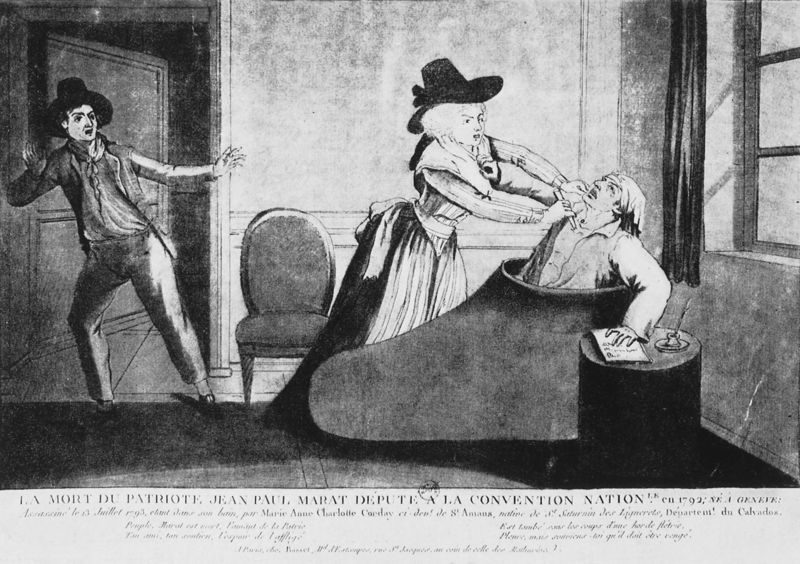
Titel: Der Tod des Patrioten Jean-Paul Marat
Institution: Paris, Bibliothèque Nationale
Schlagwörter: angriff, feder, hand, mann, schatten, schlaf, fenster, frankreich, frau, hut, hüte, kleid, männer, paris, raum, schwarz, stuhl, tür, zeichnung, zimmer, dame, mütze, wand, leiche, messer, mord, tod, bild, vorhang, perücke, schürze, schrift, papier, angst, karikatur, bett, kammer, erschrecken, druck, schwarz-weiß, radierung, stich, revolution, text, zeitung, arzt, schuh, tracht, badewanne, wanne, zeuge, brief, tintenfass, vorhand, kupferstich, französische revolution, marat, tod des marat, handschrift, zahnarzt, schreck, erschrocken, bader, überraschung, attentat, rasieren, rasur, heimtücke, list, shock, arglist, jean paul